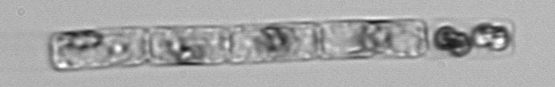
Label: Guinardia_delicatula_TAG_internal_parasite